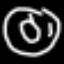
Label: donut